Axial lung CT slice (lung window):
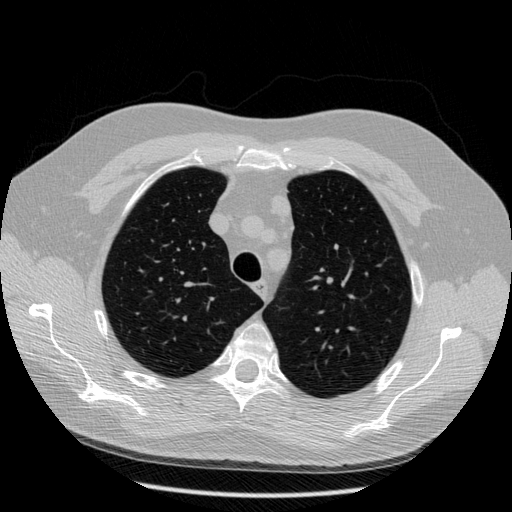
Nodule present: no